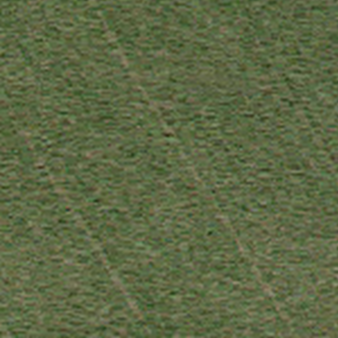
Label: other